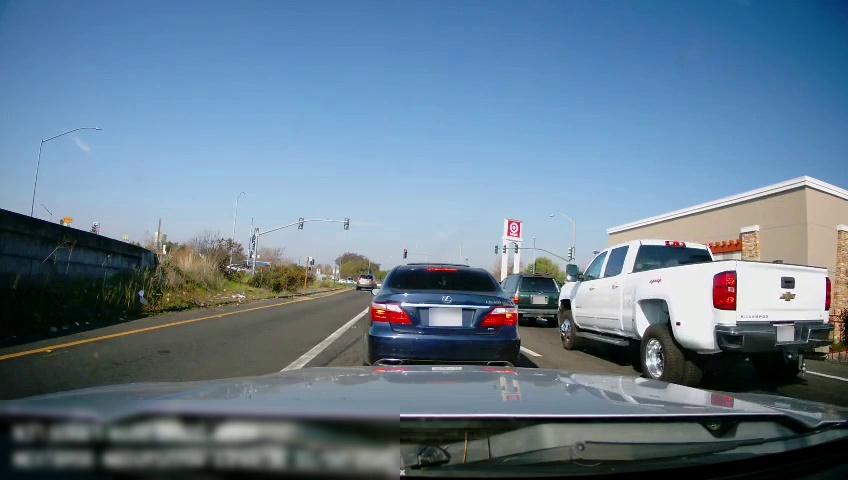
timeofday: Day
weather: Sunny
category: Drivable Space
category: Vehicles | SUV
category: Vehicles | SUV
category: Vehicles | Truck
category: Vehicles | Car
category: Lanes | Alternate Lane
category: Lanes | Current Lane
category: Lanes | Current Lane
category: Lanes | Alternate Lane
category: Traffic | Lights
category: Traffic | Lights
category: Traffic | Lights
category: Traffic | Lights
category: Traffic | Lights
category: Traffic | Lights
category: Traffic | Lights